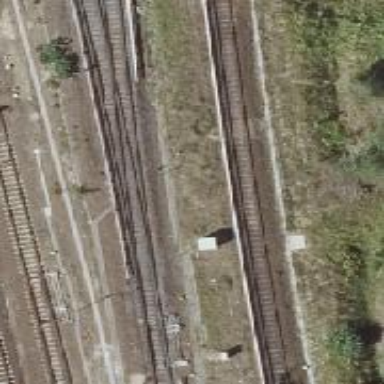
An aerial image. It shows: Railway signal.